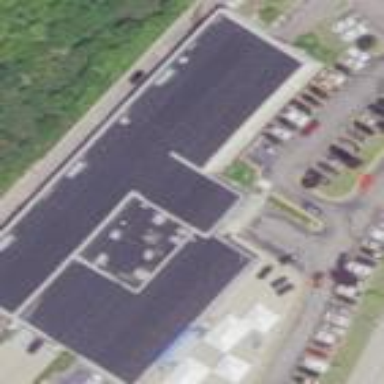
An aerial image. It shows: Building that houses car shop.